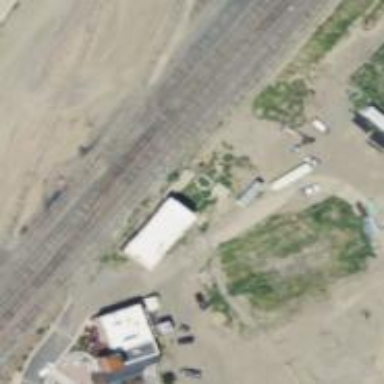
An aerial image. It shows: Railway yard.